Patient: sex M, age 76
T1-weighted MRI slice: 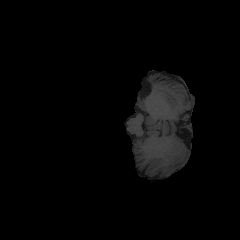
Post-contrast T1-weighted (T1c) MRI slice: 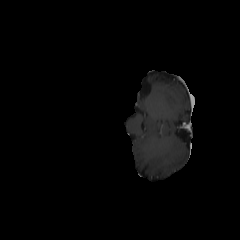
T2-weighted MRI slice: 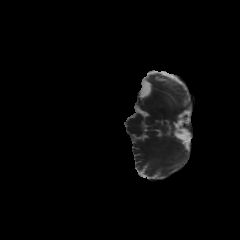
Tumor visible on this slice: no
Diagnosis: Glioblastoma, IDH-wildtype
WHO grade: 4